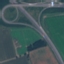
Land use / land cover: Highway